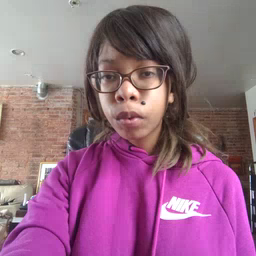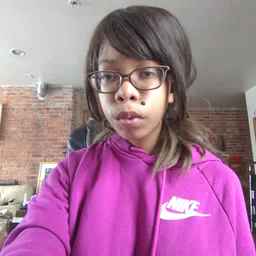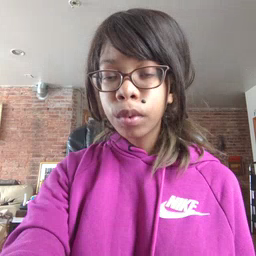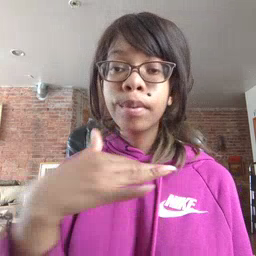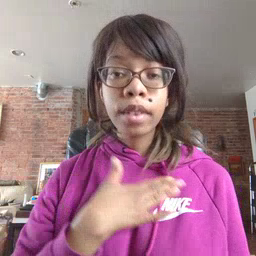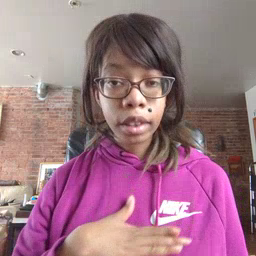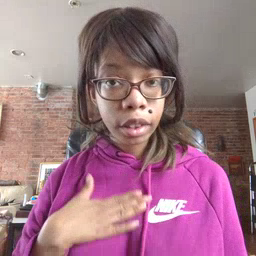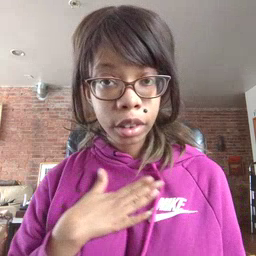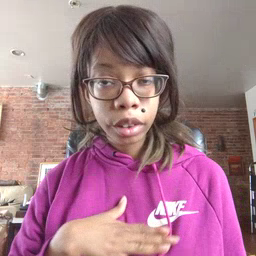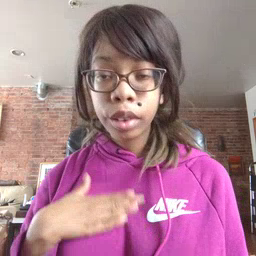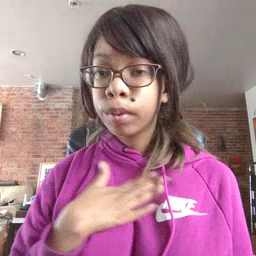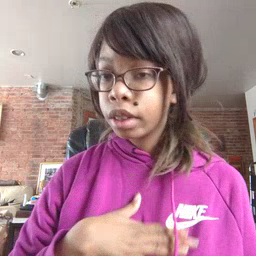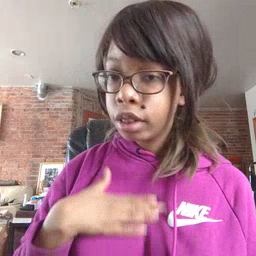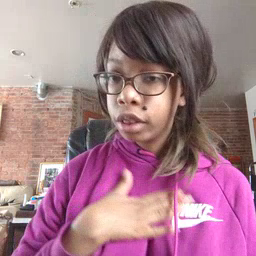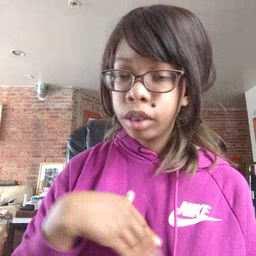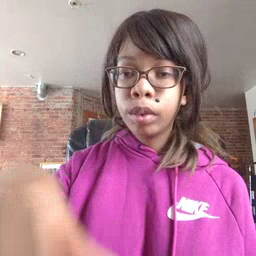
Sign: please